Question: I am developing wifi direct based file transfer application. I can see that the transfer speed using TCP socket is not satisfactory. The speed is normally 1Mbps. Whenever I analyze the data transfer graph, I can see a lot of spikes and many seconds are with no data transfer at all. I know the transfer speed should be much higher (may be 20-30Mbps)
Please help me in increasing the transfer speed.
The serversocket that accepts the connection is
'''
private void serverTask() {
Log.v(TAG, "server task");
try {
serverRunning = true;
ServerSocket serverSocket = new ServerSocket(
DeviceDetailFragment.PORT);
serverSocket.setReceiveBufferSize(TCP_BUFFER_SIZE);
Socket client = serverSocket.accept();
BufferedInputStream inputstream = new BufferedInputStream(
client.getInputStream());
// new BufferedInputStream(client.getInputStream(), 8 * 1024);
BufferedReader bufferedStream = new BufferedReader(
new InputStreamReader(inputstream));
fileName = bufferedStream.readLine();
fileSizeInBytes = bufferedStream.readLine();
fileMime = bufferedStream.readLine();
f = new File(Globals.fileSavingLocation + fileName);
File dirs = new File(f.getParent());
if (!dirs.exists())
dirs.mkdirs();
if (f.exists()) {
f.delete();
}
f.createNewFile();
IOUtils.copy(inputstream, new FileOutputStream(f));
serverSocket.close();
}
isSuccessful = true;
} catch (IOException e) {
isSuccessful = false;
Log.e(TAG, e.getMessage());
}
serverRunning = false;
}
'''
And the client that sends the data has following code:
'''
private void clientTask(Intent intent) {
String fileUri = intent.getExtras().getString(EXTRAS_FILE_PATH);
String host = intent.getExtras().getString(EXTRAS_ADDRESS);
String fileName = intent.getExtras().getString(FILE_NAME);
String fileMimeType = intent.getExtras().getString(FILE_MIME_TYPE);
final long sizeInBytes = intent.getExtras().getLong(FILE_SIZE);
Socket socket = new Socket();
int port = intent.getExtras().getInt(EXTRAS_PORT);
try {
socket.setSendBufferSize(TCP_BUFFER_SIZE);
socket.bind(null);
socket.connect((new InetSocketAddress(host, port)),
SOCKET_TIMEOUT);
BufferedOutputStream stream = new BufferedOutputStream(
socket.getOutputStream());
ContentResolver cr = FileTransferService.this
.getApplicationContext().getContentResolver();
InputStream is = null;
BufferedWriter bufferStream = new BufferedWriter(
new OutputStreamWriter(stream));
bufferStream.write(fileName);
bufferStream.newLine();
bufferStream.flush();
bufferStream.write(String.valueOf(sizeInBytes));
bufferStream.newLine();
bufferStream.flush();
bufferStream.write(fileMimeType);
bufferStream.newLine();
bufferStream.flush();
try {
is = new BufferedInputStream(cr.openInputStream(Uri
.parse(fileUri)));
} catch (FileNotFoundException e) {
isSuccessful = false;
}
IOUtils.copy(is, stream);
isSuccessful = true;
} catch (IOException e) {
Log.e(TAG, e.getMessage());
isSuccessful = false;
} finally {
if (socket != null) {
if (socket.isConnected()) {
try {
socket.close();
} catch (IOException e) {
// Give up
e.printStackTrace();
}
}
}
}
'''
The value of 'TCP_BUFFER_SIZE' is set to '1024*512'.
I have tried a lot altering the value of TCP_BUFFER_SIZE but with no luck. I replaced my implementation of copying stream by Apache Commons IOUtils.
Help me out
Update:
Please see the following transfer graph

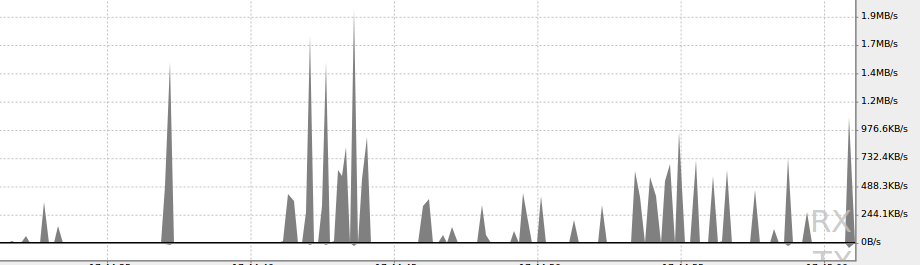
Answer: It seems that you are overloading the buffer, from the <URL>
> It is possible to change the value subsequently, by calling
Socket.setReceiveBufferSize(int). However, if the application wishes
to allow a receive window larger than 64K bytes, as defined by RFC1323
then the proposed value must be set in the ServerSocket before it is
bound to a local address. This implies, that the ServerSocket must be
created with the no-argument constructor, then setReceiveBufferSize()
must be called and lastly the ServerSocket is bound to an address by
calling bind().